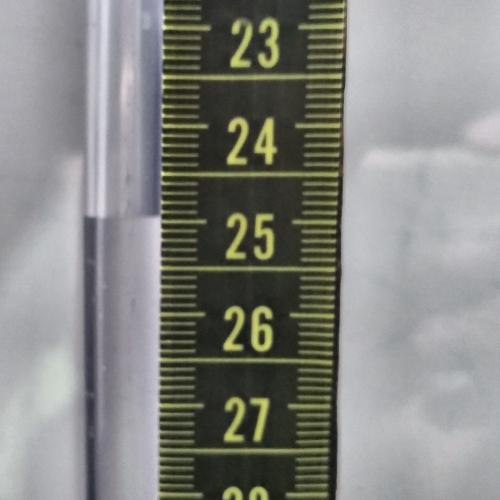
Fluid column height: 24.9 cm